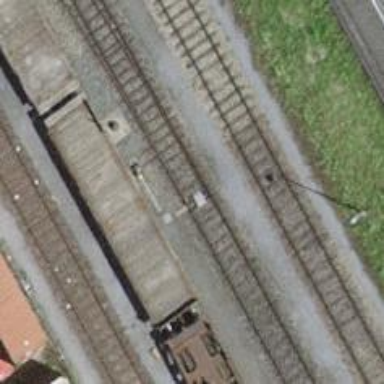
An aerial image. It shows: Railway switch.